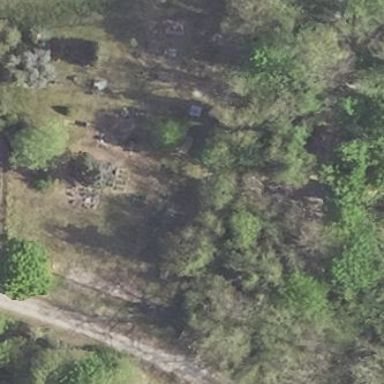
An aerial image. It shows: Cemetery.